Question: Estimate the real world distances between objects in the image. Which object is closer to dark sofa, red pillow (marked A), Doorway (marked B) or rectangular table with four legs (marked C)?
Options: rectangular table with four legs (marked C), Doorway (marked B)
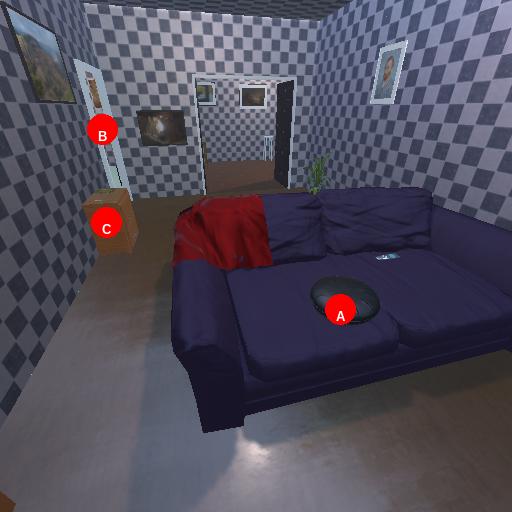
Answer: rectangular table with four legs (marked C)